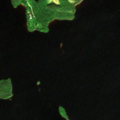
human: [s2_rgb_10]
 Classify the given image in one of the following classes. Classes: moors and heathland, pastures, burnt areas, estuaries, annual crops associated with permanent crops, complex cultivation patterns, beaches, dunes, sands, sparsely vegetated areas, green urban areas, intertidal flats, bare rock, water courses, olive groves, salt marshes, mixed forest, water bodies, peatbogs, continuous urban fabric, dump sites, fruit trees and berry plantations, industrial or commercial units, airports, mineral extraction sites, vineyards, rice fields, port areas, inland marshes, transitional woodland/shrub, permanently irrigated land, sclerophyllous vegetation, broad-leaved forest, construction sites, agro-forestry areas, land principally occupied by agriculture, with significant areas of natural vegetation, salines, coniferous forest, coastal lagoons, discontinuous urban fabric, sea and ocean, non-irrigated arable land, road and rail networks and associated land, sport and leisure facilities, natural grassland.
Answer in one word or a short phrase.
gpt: mixed forest, water bodies